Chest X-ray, PA view. Patient: 74 years old, sex M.
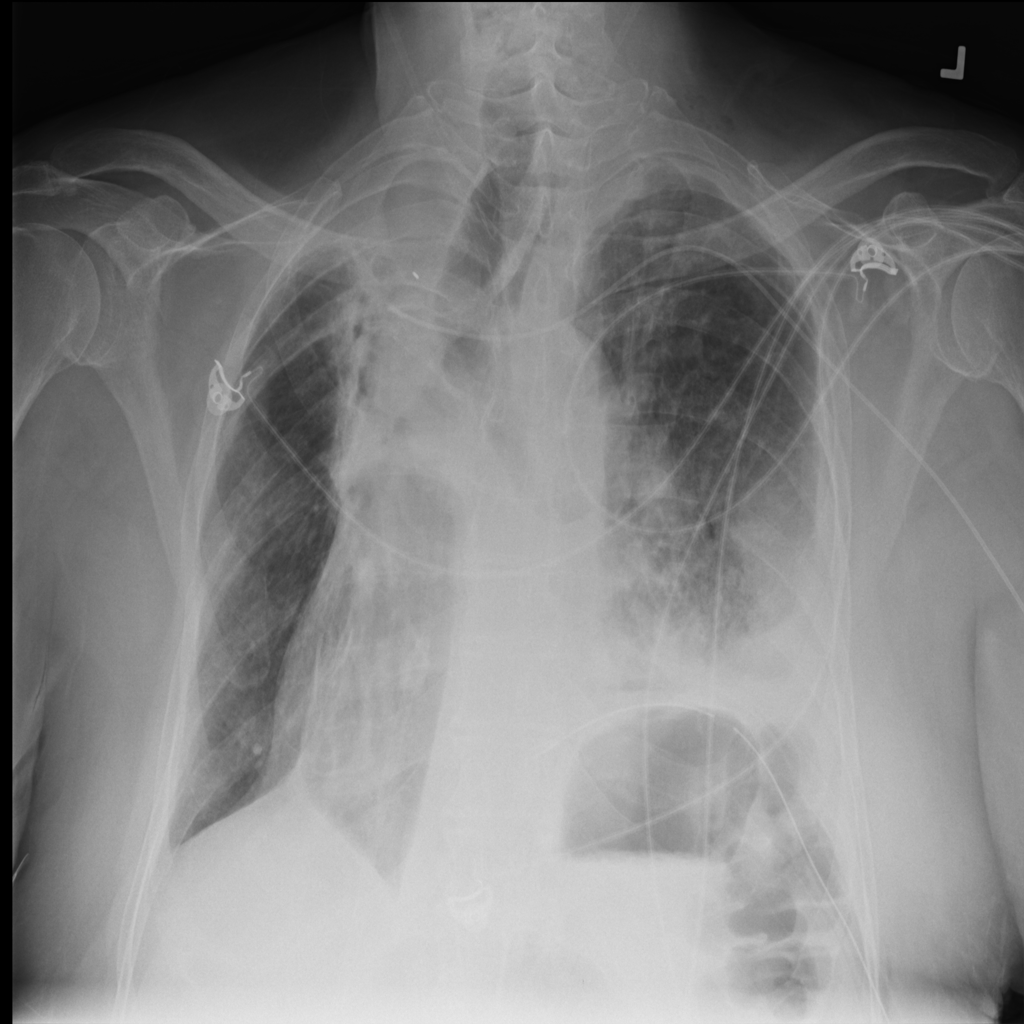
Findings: Mass, Pleural_Thickening